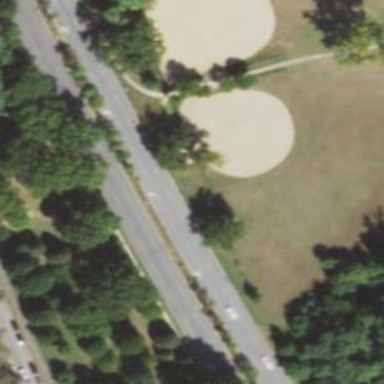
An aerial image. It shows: Baseball pitch for leisure and sports activities.